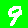
Digit: 9